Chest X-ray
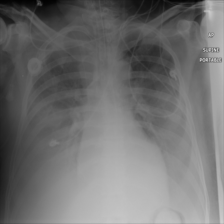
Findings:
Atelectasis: negative
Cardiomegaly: negative
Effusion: negative
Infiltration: negative
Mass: negative
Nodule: negative
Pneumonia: negative
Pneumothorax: negative
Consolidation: negative
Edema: negative
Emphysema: negative
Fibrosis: negative
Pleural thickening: negative
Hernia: negative